Interaction volume radius: 5 \u00c5
Interaction volume height: 10 \u00c5
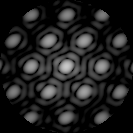
Disorder parameter: 0.09411